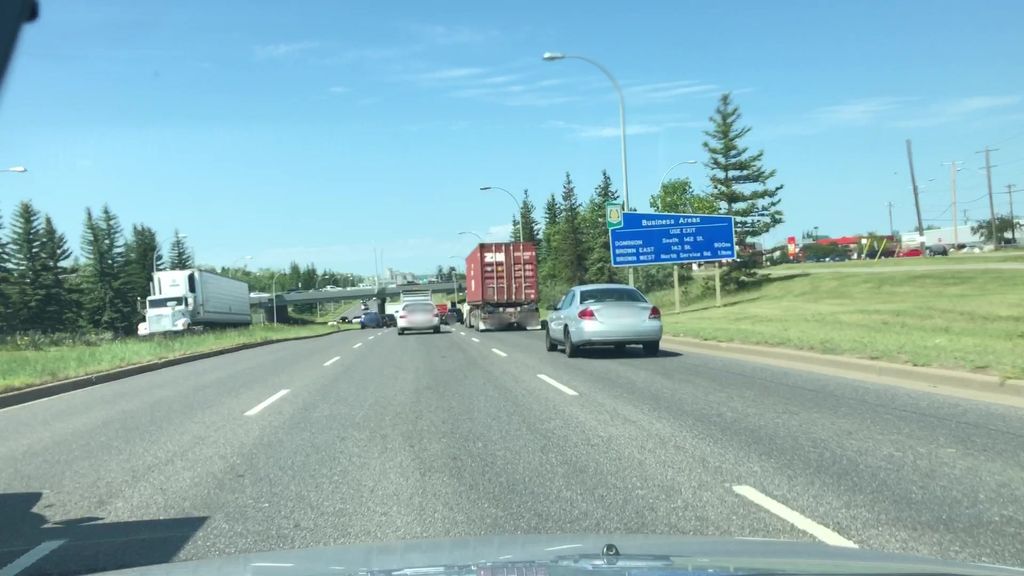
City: edmonton